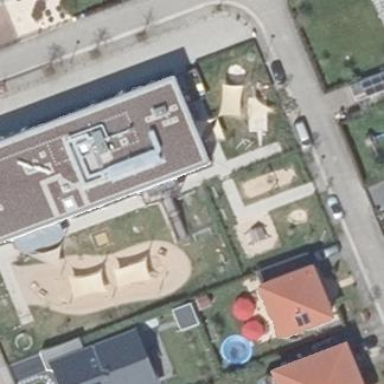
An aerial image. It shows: Kindergarten.